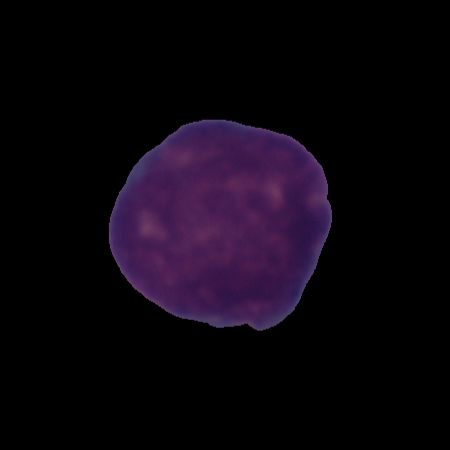
Label: cancer